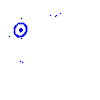
Particle: proton